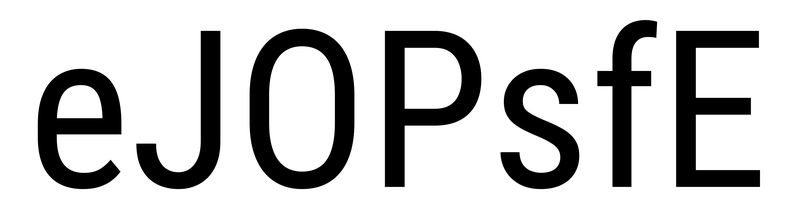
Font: Roboto_Condensed_Regular